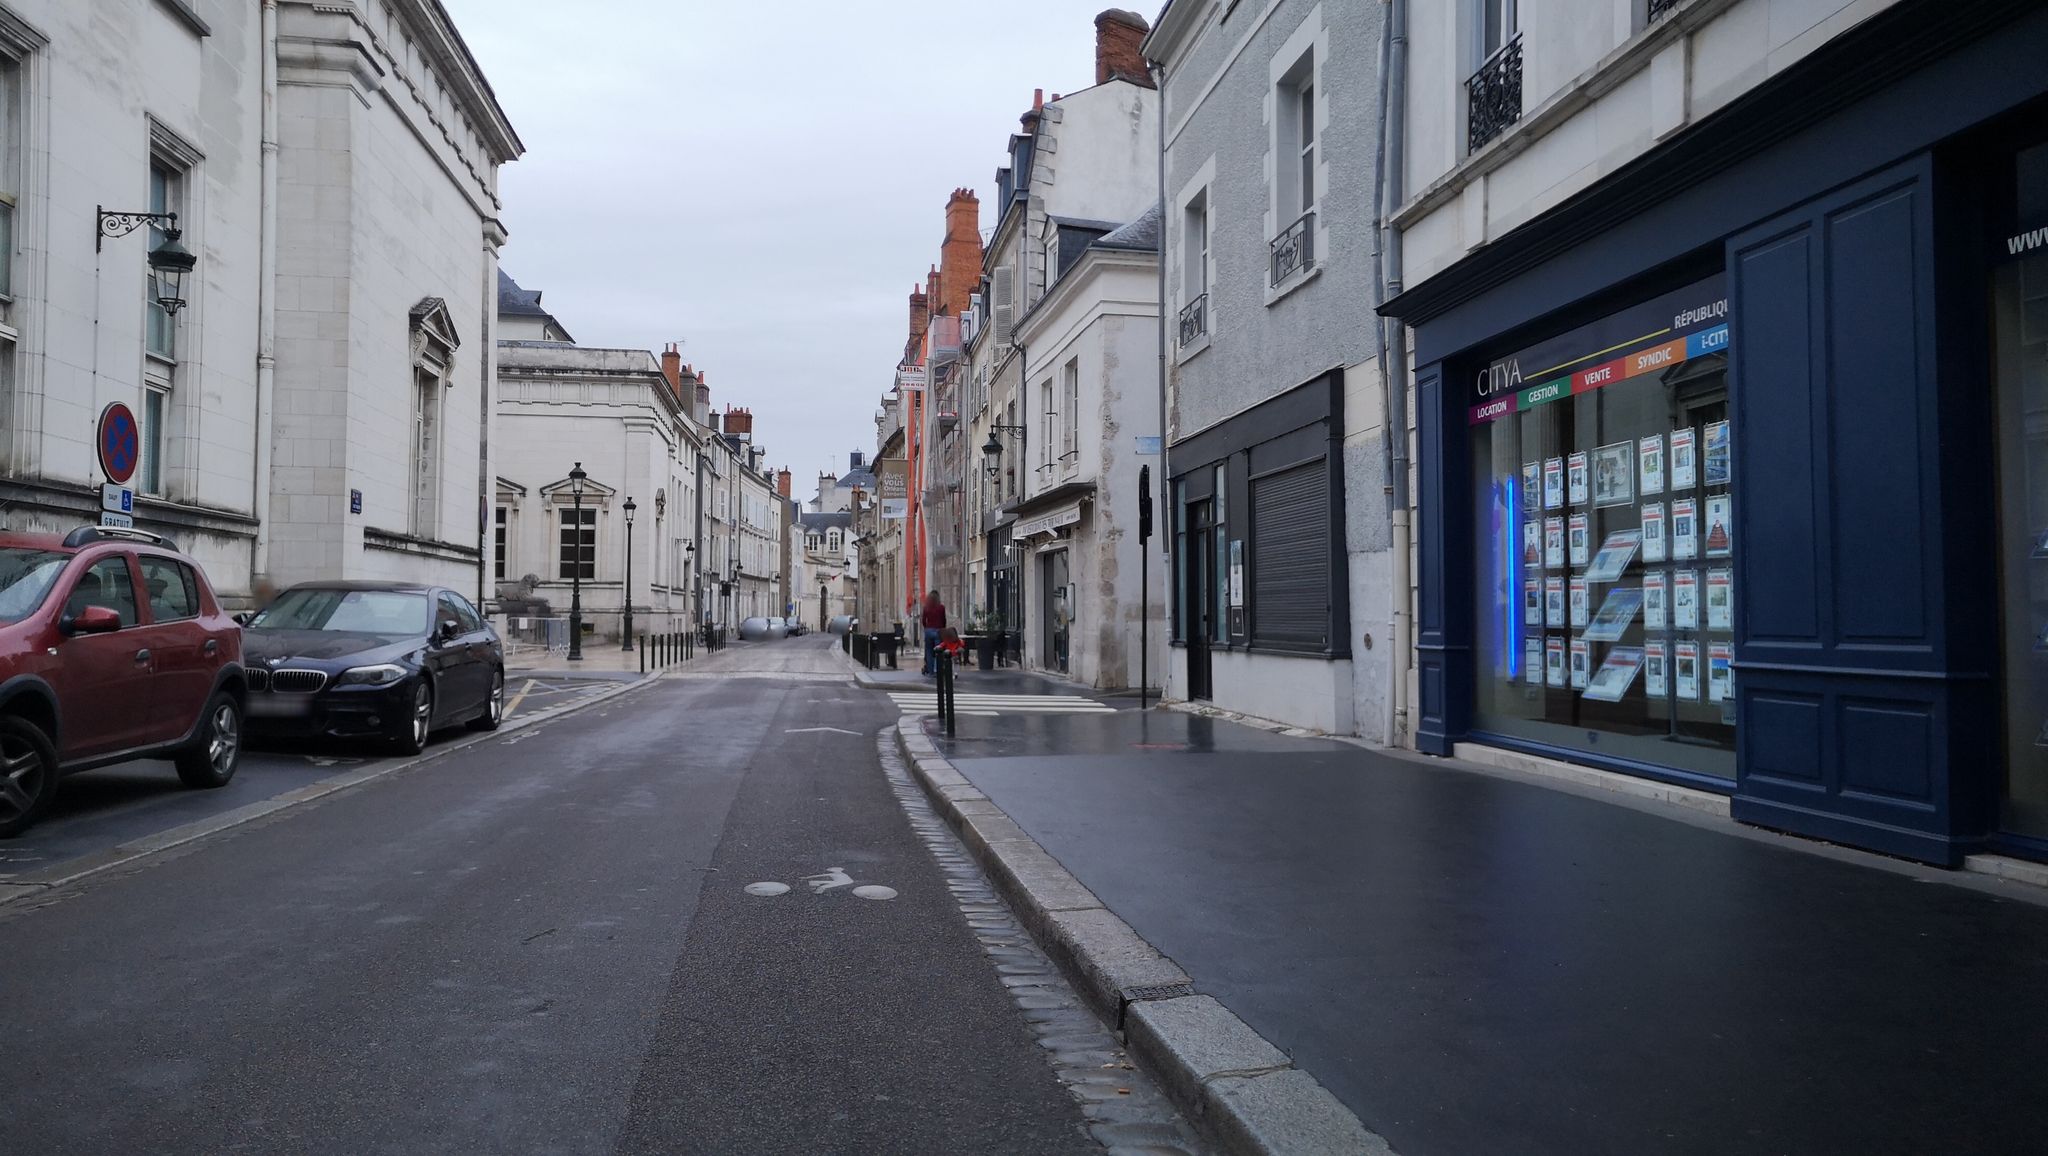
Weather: clear
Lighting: day
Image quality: good
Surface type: cycling surface
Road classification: residential, living_street
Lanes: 1
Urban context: urban centre
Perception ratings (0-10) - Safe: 6.46, Lively: 8.71, Beautiful: 7.82, Boring: 1.17, Depressing: 2.19, Wealthy: 5.53